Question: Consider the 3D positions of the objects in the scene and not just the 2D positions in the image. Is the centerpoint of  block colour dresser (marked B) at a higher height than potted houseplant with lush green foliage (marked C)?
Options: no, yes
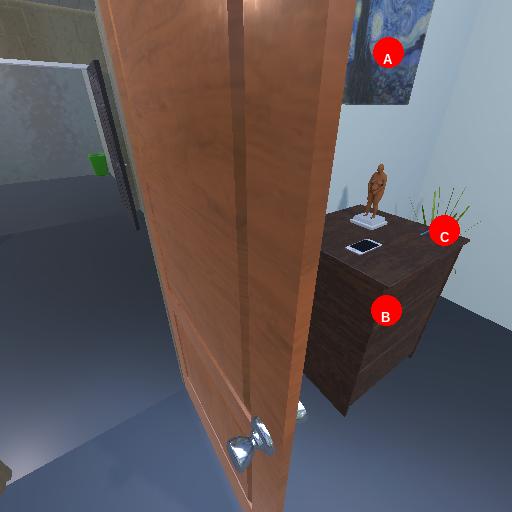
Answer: no